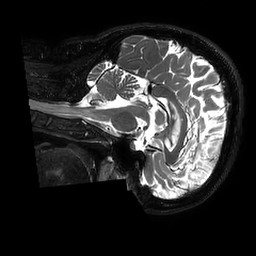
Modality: T2w
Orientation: sagittal
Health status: ill
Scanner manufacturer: philips
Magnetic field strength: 3 T
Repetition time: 2.5 s
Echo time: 0.331 s